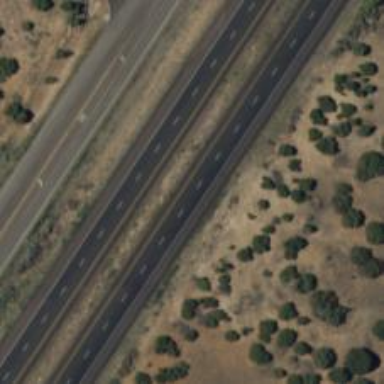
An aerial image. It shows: Trunk highway with expressway features.